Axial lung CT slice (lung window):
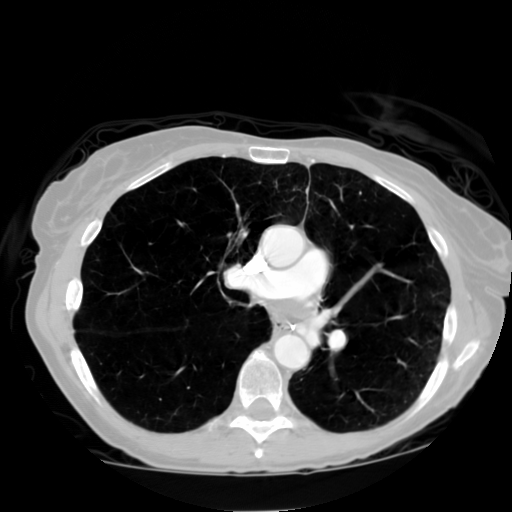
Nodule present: no